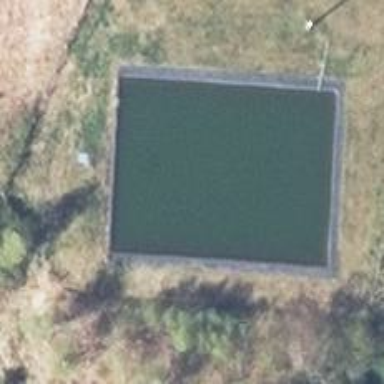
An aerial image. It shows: Emergency fire water pond.